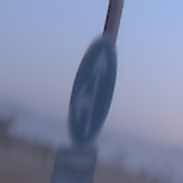
Verkehrszeichen: VorgeschriebeneFahrtrichtungGeradeausOderLinks
Zusatzzeichen unten: BesondereFahrzeugeUndTransportgueter12
Umgebung: Outdoor, Nature
Tageszeit: SunriseSunset
Wetter: Clear
Licht: Natural
Jahreszeit: NotSpecified
Kontrast: LowContrast